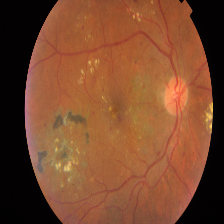
Diabetic retinopathy grade: Proliferative DR